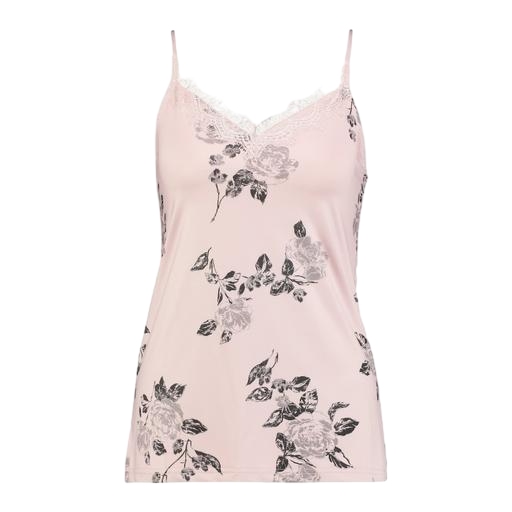
pink lucinda printed cami, pink slip cami, pink chemise embrace lace, white background